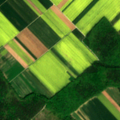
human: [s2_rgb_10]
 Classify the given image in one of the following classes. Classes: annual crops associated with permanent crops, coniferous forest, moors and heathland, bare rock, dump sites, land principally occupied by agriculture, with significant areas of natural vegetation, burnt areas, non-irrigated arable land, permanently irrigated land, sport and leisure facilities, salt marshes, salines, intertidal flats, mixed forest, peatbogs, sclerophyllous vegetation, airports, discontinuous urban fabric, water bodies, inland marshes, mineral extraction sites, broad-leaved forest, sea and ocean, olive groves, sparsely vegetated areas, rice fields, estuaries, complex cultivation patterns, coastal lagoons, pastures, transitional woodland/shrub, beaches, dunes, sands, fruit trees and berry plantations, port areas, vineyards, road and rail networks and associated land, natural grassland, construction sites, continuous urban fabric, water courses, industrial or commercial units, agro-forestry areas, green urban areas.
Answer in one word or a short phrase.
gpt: non-irrigated arable land, mixed forest